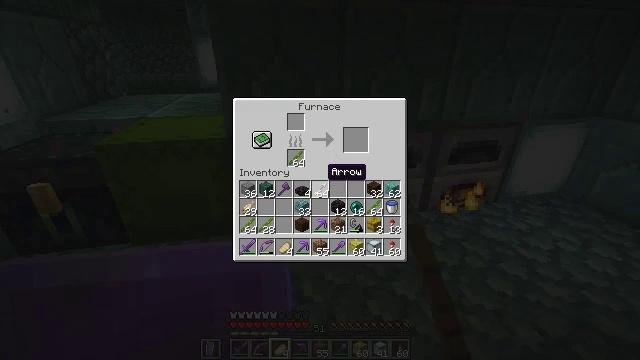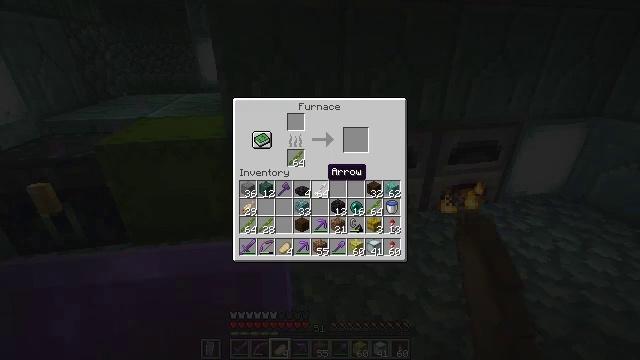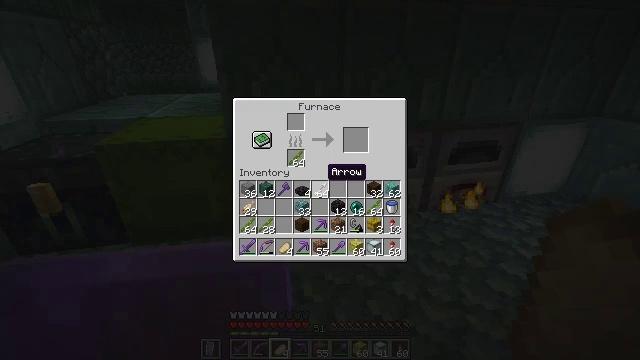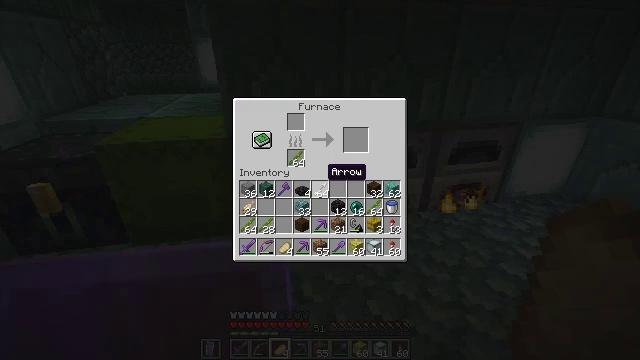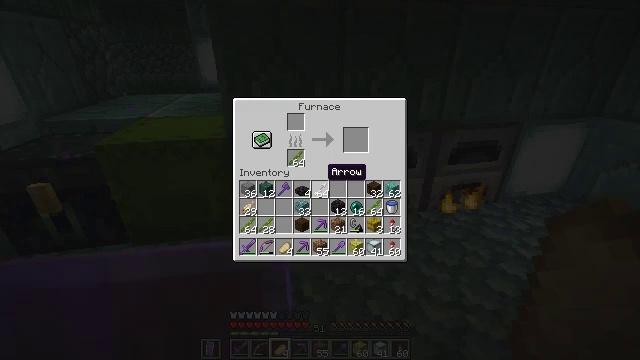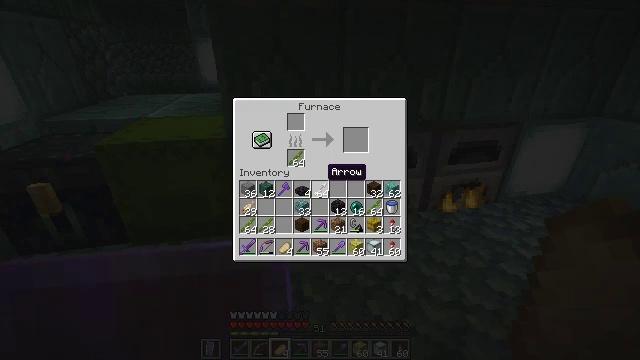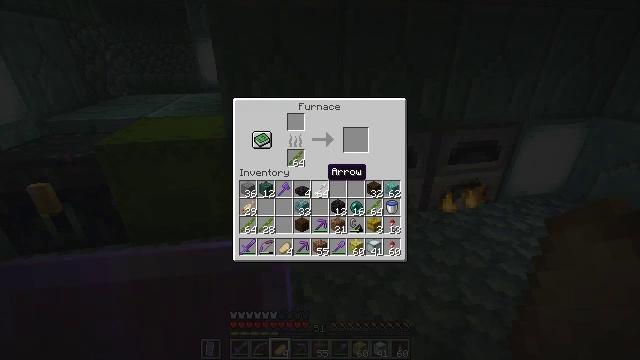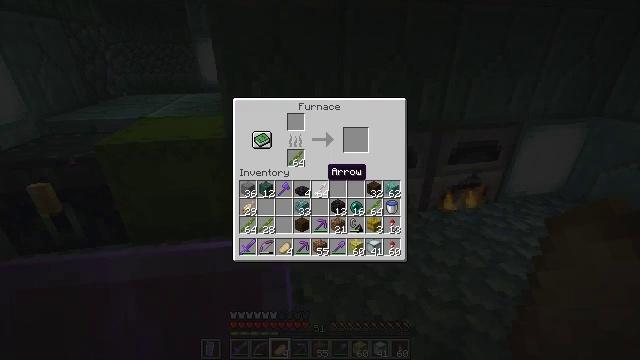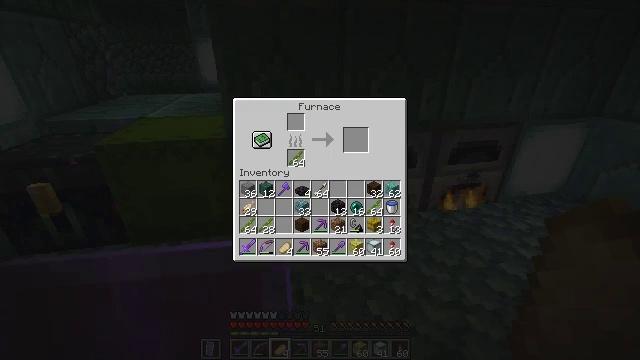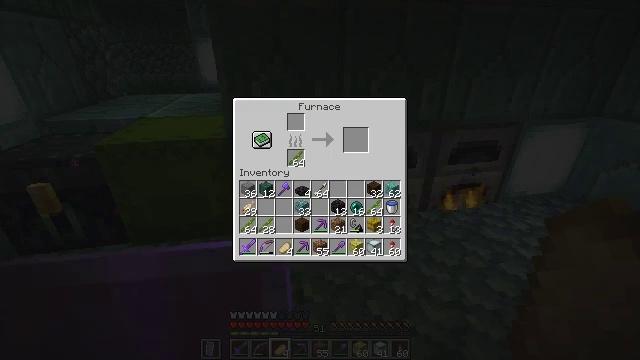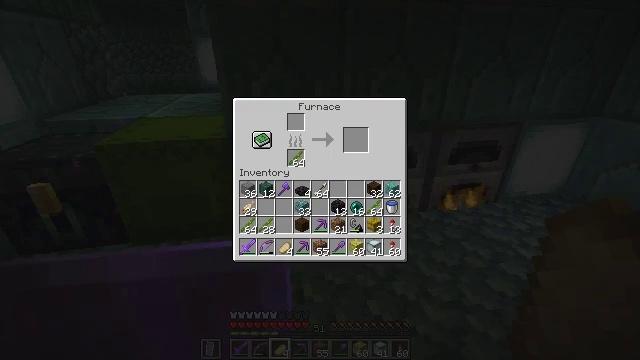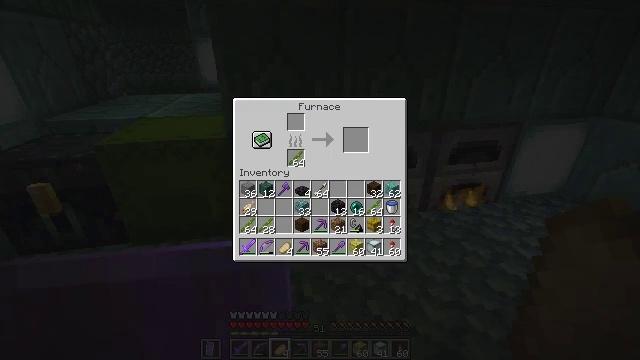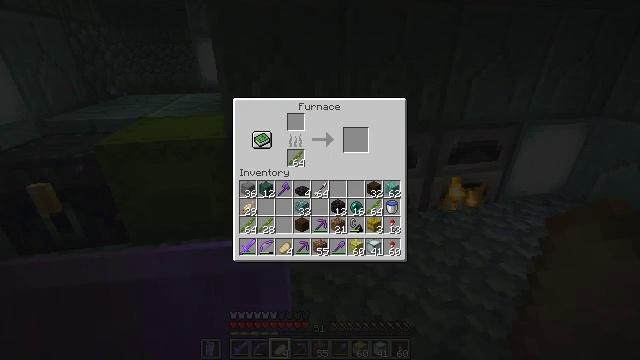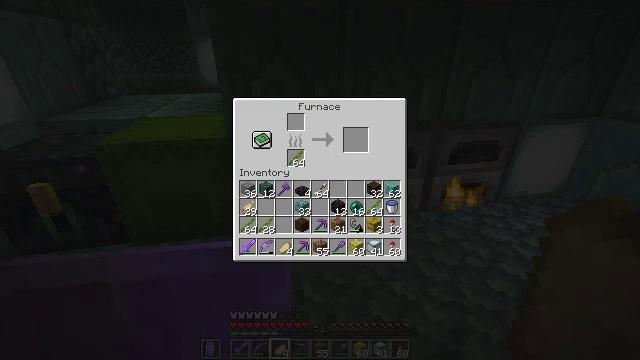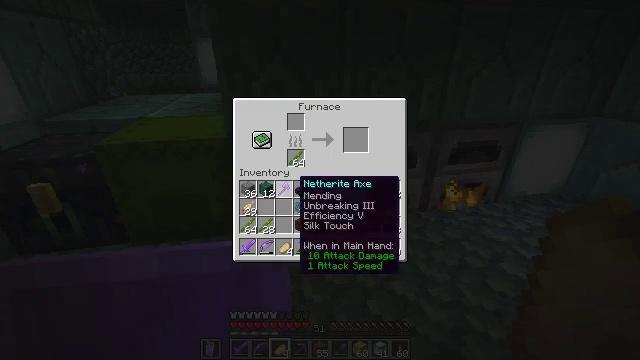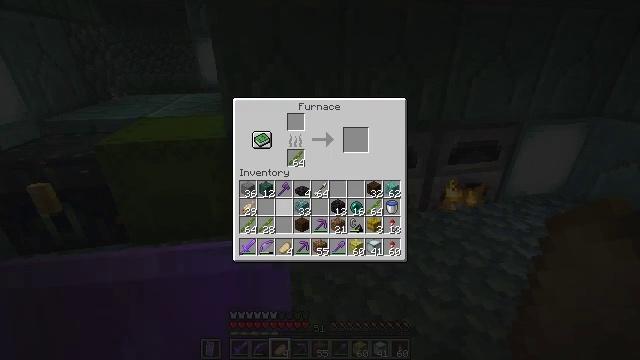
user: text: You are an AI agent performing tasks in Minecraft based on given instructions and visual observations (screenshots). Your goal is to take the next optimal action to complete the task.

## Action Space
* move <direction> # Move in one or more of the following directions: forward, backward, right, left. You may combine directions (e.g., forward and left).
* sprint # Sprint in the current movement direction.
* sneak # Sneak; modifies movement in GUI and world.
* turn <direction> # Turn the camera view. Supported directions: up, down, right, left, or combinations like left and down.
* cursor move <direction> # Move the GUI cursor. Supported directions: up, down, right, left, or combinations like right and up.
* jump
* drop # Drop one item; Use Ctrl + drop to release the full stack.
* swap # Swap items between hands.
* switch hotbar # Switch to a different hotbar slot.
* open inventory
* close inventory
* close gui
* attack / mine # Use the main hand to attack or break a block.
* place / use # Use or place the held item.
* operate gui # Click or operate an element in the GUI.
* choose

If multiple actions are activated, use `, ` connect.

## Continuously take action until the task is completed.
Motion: motion action
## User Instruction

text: craft item sponge
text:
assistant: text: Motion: no_op
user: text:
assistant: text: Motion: no_op
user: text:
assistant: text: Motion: no_op
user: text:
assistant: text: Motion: no_op
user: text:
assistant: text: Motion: no_op
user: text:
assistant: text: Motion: no_op
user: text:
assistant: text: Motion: no_op
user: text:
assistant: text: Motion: no_op
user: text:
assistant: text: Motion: no_op
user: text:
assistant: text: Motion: no_op
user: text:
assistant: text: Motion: no_op
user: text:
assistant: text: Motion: no_op
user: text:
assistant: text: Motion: turn left
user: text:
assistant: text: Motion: turn left and down
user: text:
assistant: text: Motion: turn left and down
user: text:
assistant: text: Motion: no_op
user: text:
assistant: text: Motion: no_op
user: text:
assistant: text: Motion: no_op
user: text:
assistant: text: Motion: no_op
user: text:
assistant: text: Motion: no_op
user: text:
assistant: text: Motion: turn up
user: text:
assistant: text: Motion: no_op
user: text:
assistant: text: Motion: no_op
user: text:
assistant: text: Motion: no_op
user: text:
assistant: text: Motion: no_op
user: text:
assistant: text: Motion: turn left
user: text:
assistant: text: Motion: turn left
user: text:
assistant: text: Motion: turn left
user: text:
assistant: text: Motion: turn left
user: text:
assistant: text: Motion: no_op